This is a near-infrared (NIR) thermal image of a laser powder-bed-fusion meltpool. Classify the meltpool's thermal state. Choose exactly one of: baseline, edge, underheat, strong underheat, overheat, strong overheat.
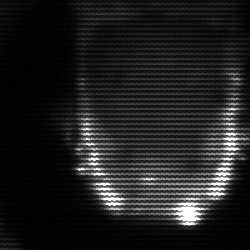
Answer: baseline